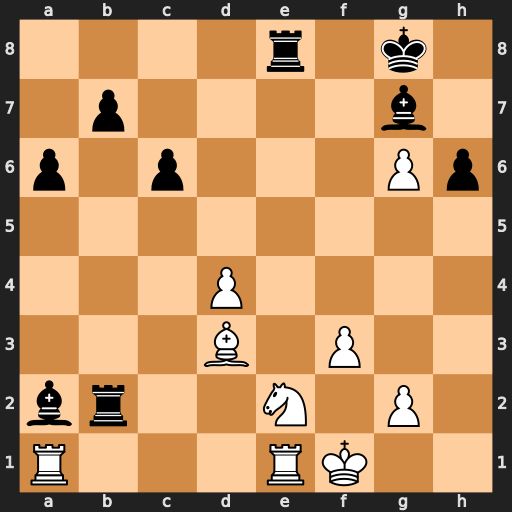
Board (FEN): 4r1k1/1p4b1/p1p3Pp/8/3P4/3B1P2/br2N1P1/R3RK2
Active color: w
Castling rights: -
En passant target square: -
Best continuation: Rxa2 Rxa2 Bc4+ Kf8 Bxa2